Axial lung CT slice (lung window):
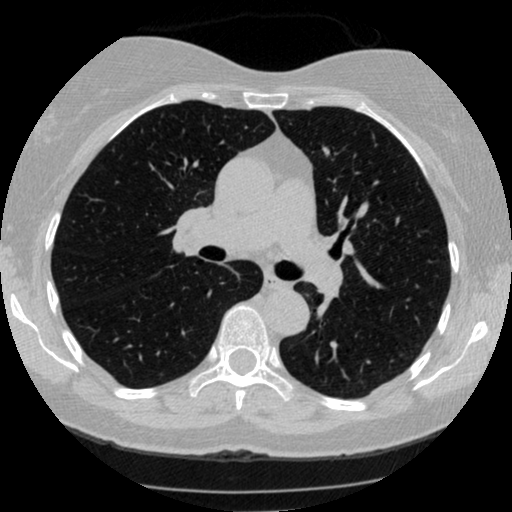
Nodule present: no